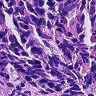
Metastatic tissue present: yes